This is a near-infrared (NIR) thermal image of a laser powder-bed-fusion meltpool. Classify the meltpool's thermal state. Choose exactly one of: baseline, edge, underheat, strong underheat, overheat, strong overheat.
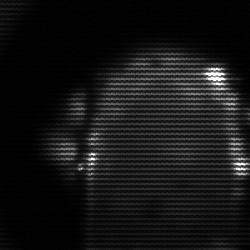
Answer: baseline